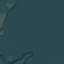
Land use / land cover class: SeaLake